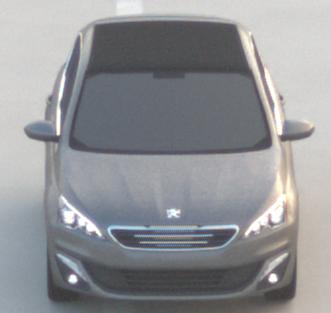
Make: Peugeot
Model: 308 VTi 82
Detailed model: 308 (II)
Model produced from: 2013/09
Model produced until: 2014/11
Doors: 5
Color: gray
Road condition: dry road
Daytime: sunrise or sunset
Contrast: medium contrast